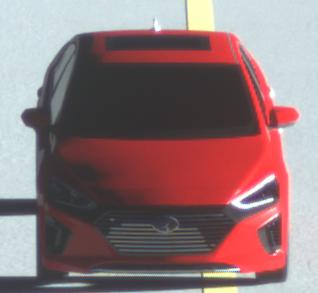
Make: Hyundai
Model: IONIQ Hybrid
Detailed model: IONIQ (AE) Hybrid
Model produced from: 2016/10
Model produced until: 2018/08
Doors: 5
Color: red
Road condition: dry road
Daytime: sunrise or sunset
Contrast: low contrast